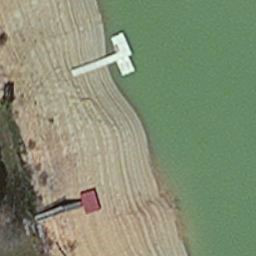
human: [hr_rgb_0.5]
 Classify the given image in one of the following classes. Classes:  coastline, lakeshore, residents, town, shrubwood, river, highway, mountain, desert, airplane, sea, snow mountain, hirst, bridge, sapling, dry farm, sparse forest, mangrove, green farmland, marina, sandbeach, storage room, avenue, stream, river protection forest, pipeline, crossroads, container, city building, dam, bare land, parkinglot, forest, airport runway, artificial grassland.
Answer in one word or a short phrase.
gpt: hirst